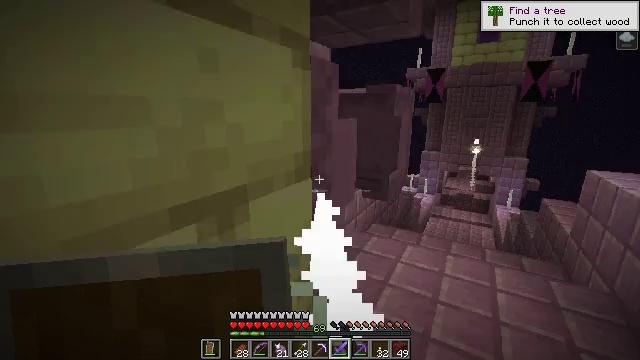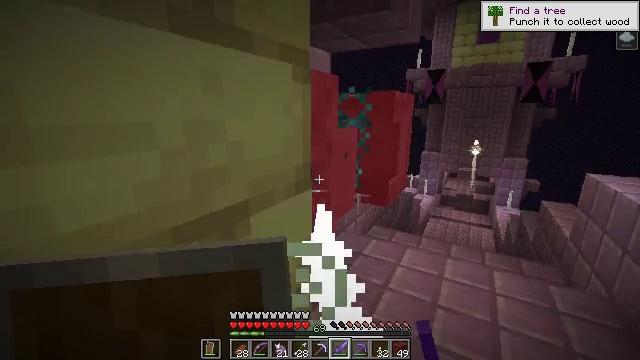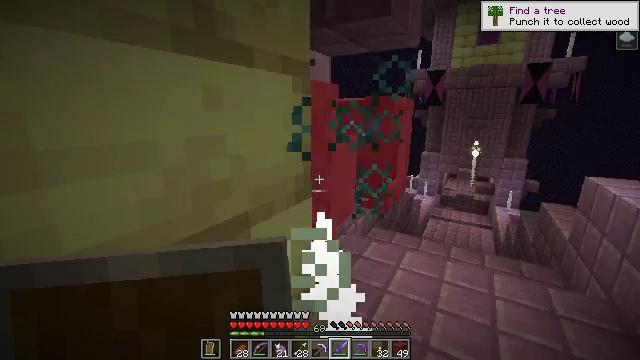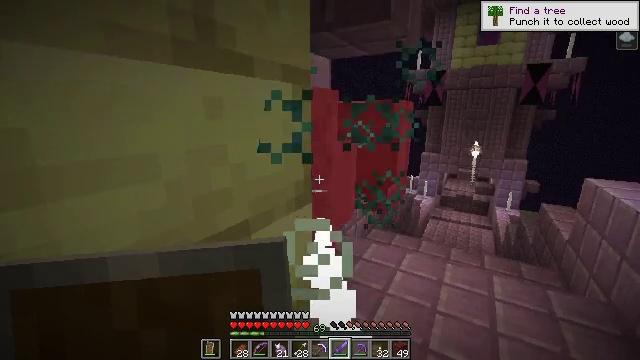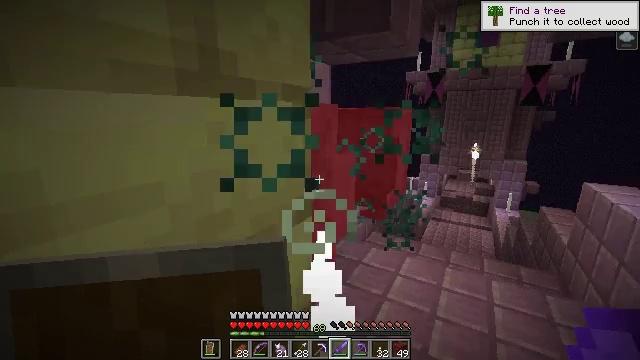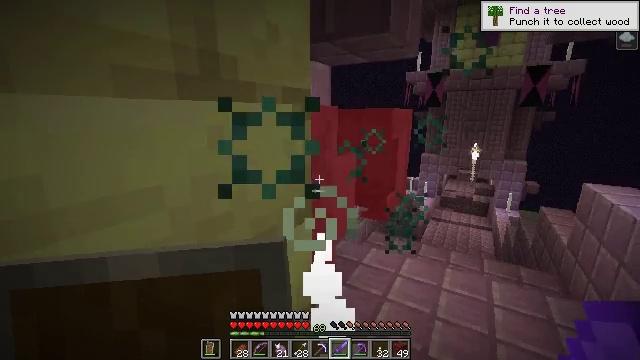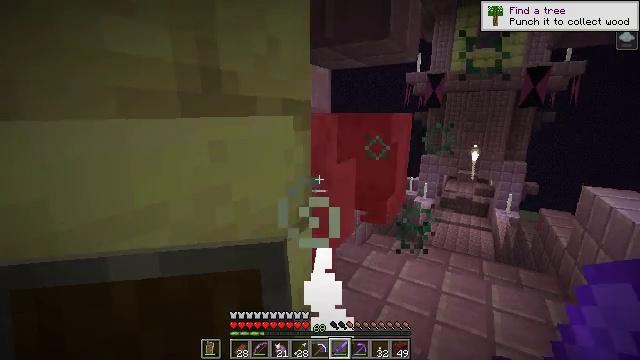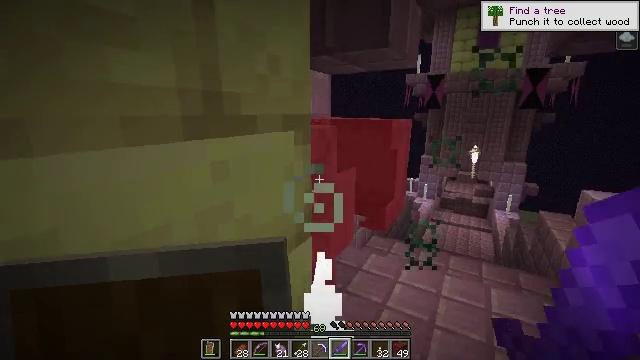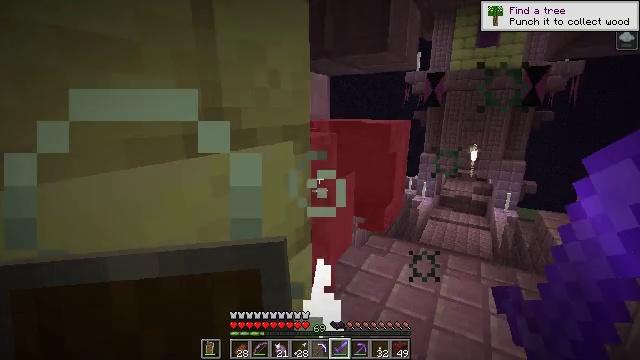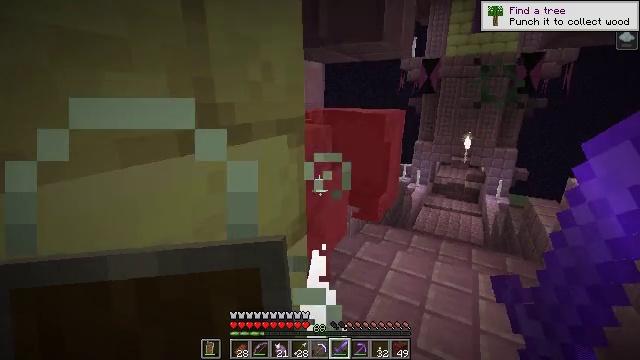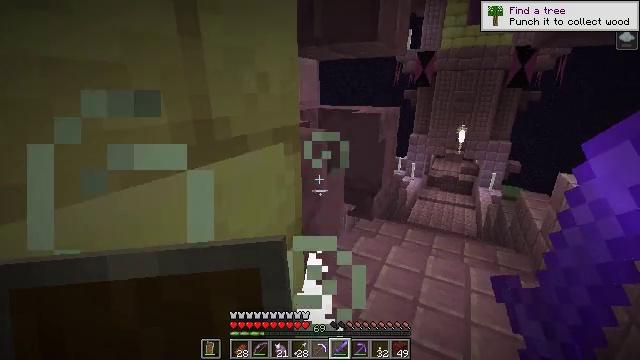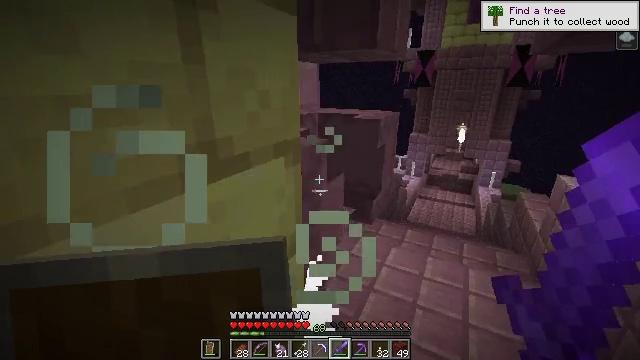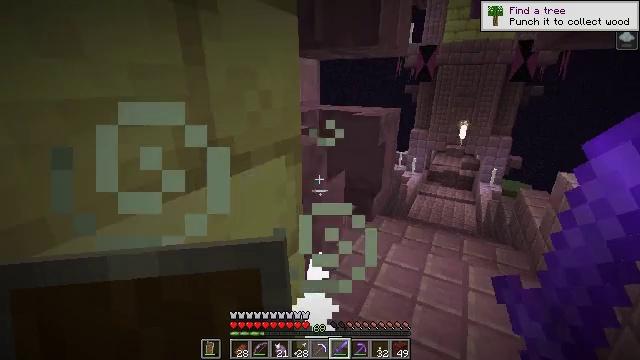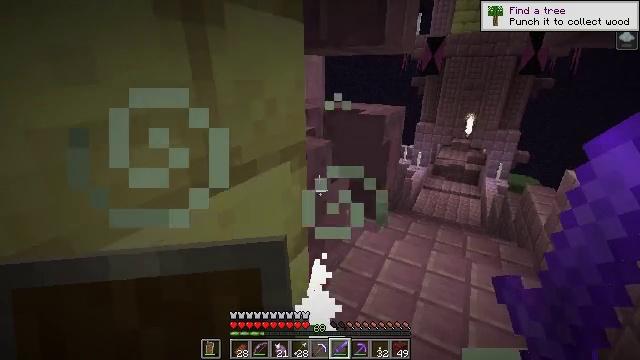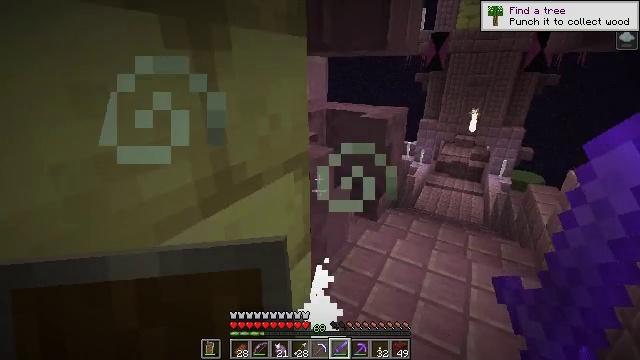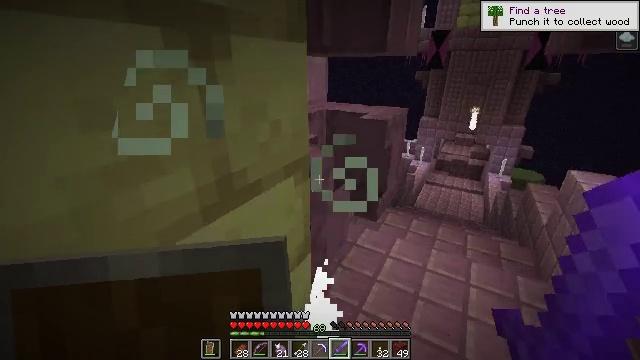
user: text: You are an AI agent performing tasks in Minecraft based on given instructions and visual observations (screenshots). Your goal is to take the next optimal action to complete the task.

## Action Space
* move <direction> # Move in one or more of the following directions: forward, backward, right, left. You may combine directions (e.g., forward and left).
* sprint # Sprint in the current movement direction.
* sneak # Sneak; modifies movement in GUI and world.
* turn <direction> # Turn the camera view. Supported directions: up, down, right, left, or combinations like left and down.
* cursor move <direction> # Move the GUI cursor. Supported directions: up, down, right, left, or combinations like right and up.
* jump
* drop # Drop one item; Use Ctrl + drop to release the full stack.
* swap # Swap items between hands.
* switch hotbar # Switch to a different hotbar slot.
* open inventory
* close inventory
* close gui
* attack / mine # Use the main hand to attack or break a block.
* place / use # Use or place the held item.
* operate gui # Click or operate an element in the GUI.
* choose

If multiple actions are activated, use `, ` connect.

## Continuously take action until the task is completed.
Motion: motion action
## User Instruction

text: Kill mobs.
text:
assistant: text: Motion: attack / mine
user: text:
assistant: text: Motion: attack / mine
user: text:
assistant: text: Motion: attack / mine
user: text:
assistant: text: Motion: attack / mine
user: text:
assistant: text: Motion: attack / mine
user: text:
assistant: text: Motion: attack / mine
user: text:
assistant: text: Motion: attack / mine
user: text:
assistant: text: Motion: attack / mine
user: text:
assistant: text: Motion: turn right and down, attack / mine
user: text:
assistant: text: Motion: turn right and down, attack / mine
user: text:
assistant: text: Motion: attack / mine
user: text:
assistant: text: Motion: attack / mine
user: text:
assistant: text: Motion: turn left and down, attack / mine
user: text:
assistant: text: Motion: turn down
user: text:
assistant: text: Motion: attack / mine
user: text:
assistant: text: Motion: attack / mine
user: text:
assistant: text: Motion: attack / mine
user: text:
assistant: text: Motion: turn right and down
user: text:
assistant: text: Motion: attack / mine
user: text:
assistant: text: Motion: attack / mine